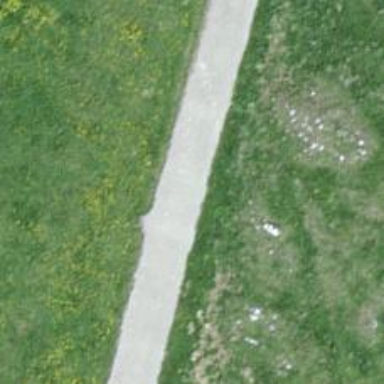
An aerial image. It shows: Well-maintained track road of grade 1.